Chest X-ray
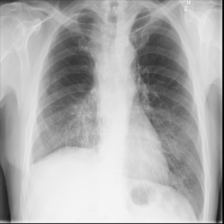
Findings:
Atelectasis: negative
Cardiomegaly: negative
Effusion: negative
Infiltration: positive
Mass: negative
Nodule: negative
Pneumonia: negative
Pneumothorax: negative
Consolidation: negative
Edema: negative
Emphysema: negative
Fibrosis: negative
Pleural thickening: negative
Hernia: negative